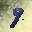
Label: 9